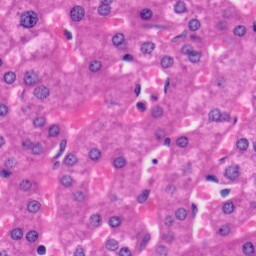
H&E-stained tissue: Liver